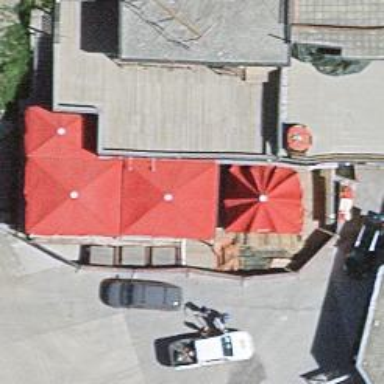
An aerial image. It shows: Bar.